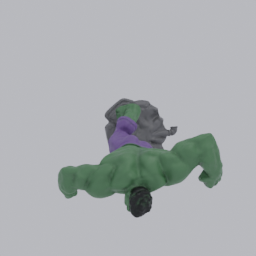
Label: people